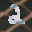
Label: 2